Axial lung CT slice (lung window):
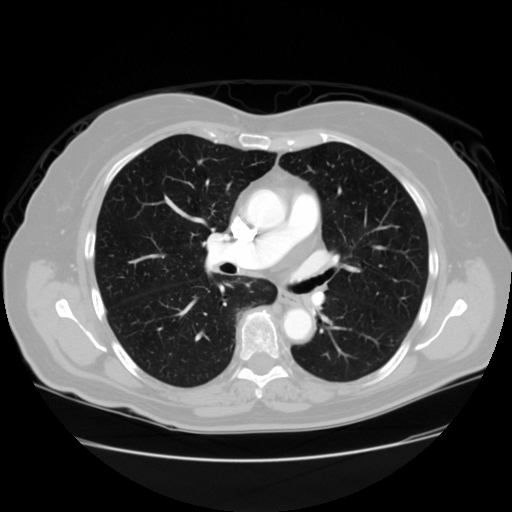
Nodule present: no